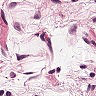
Metastatic tissue present: no